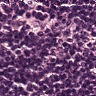
Metastatic tissue present: no